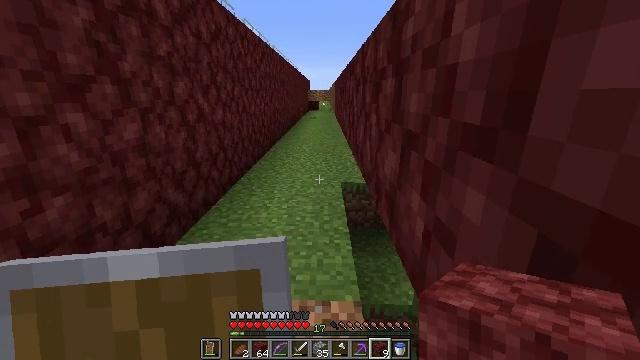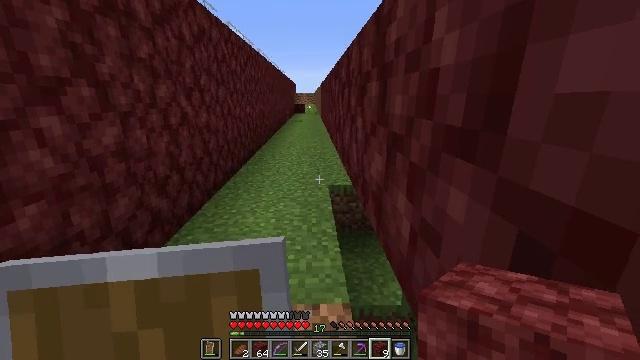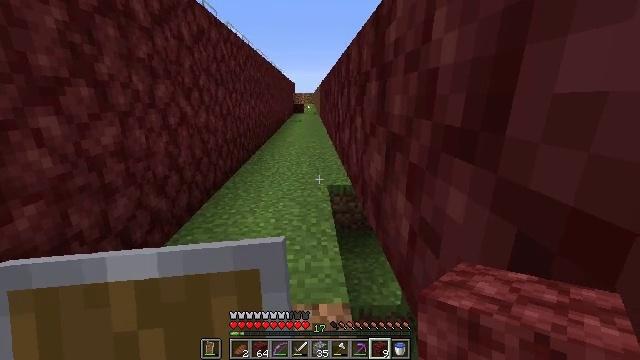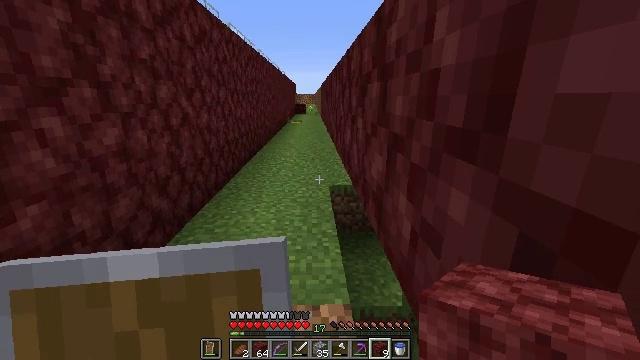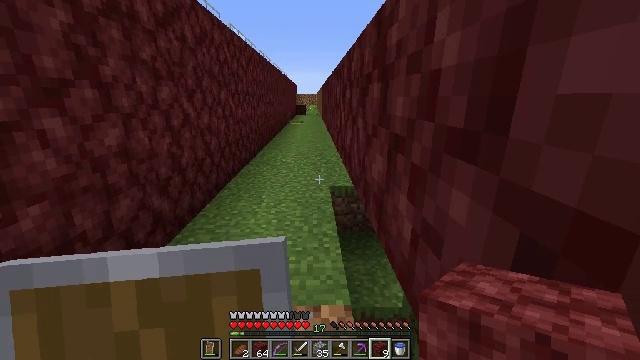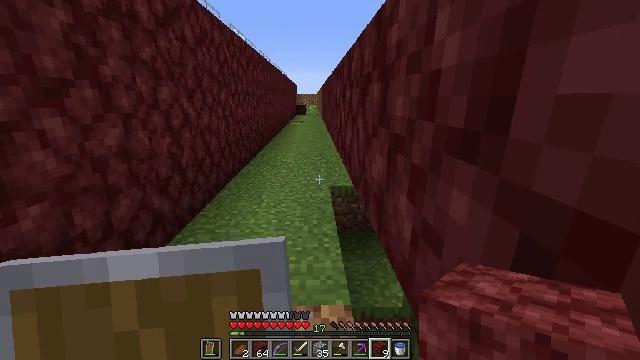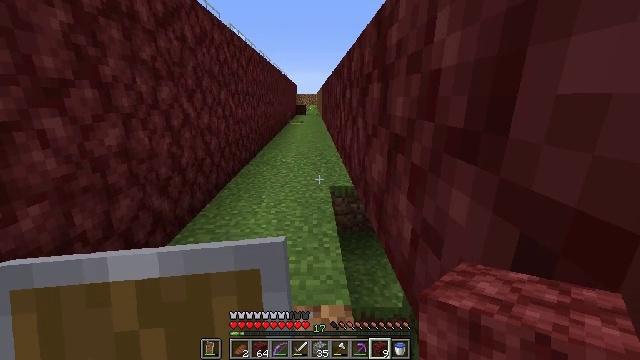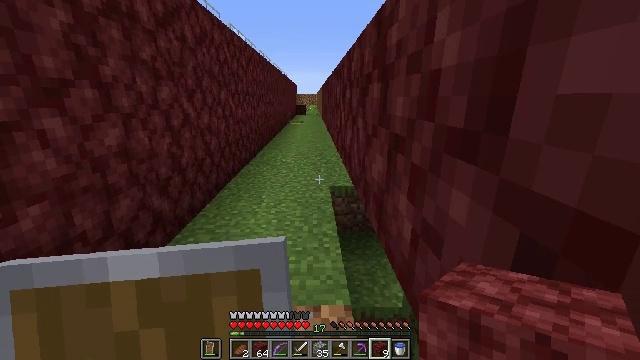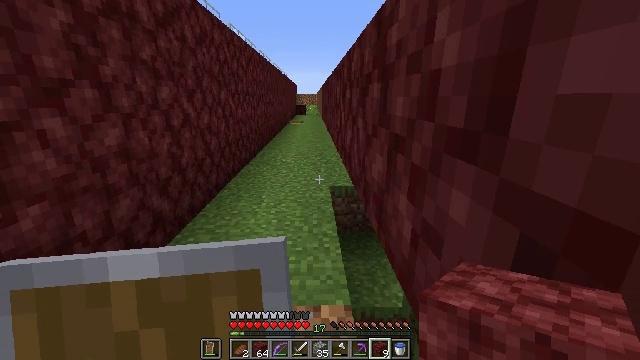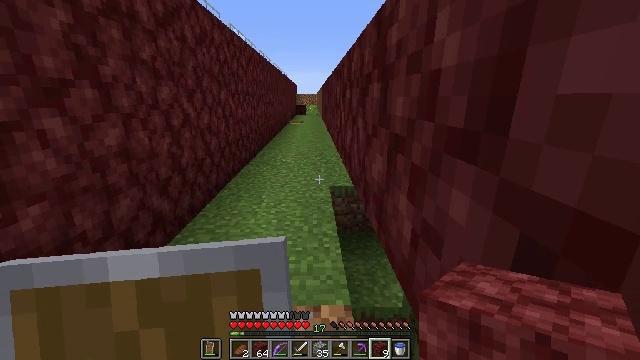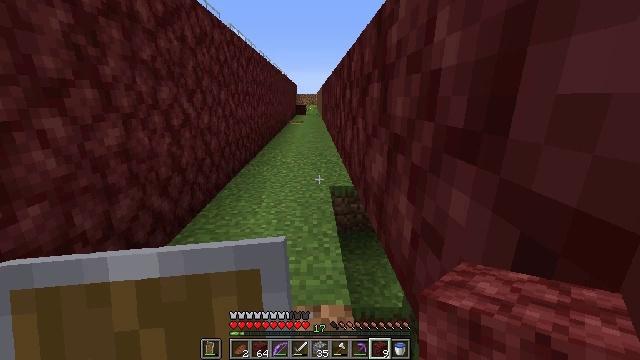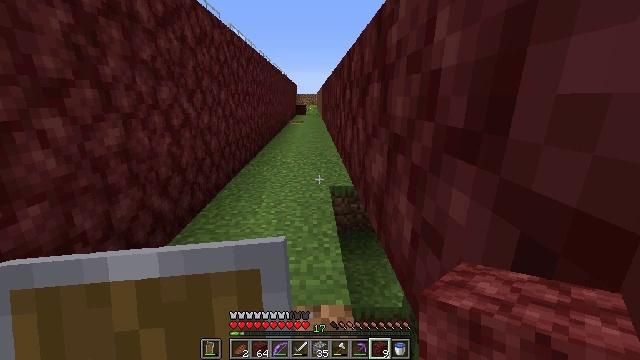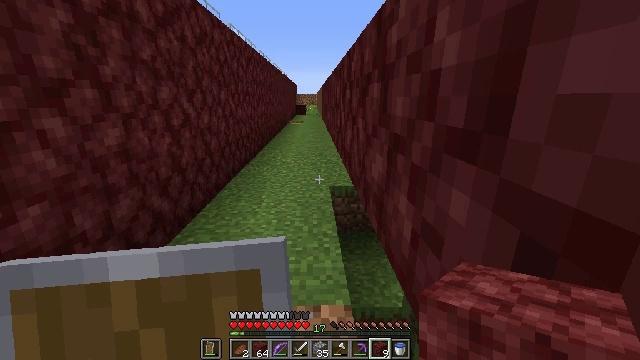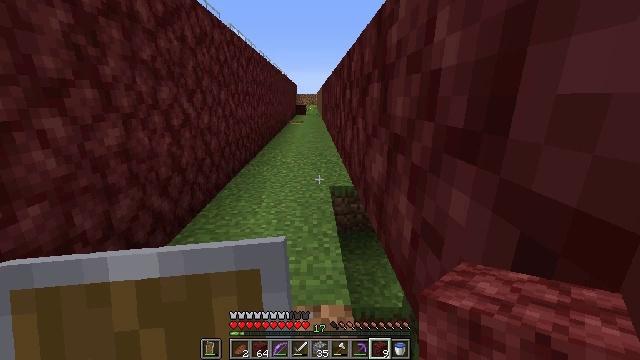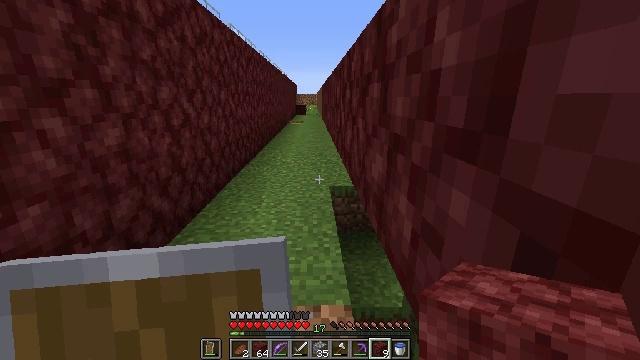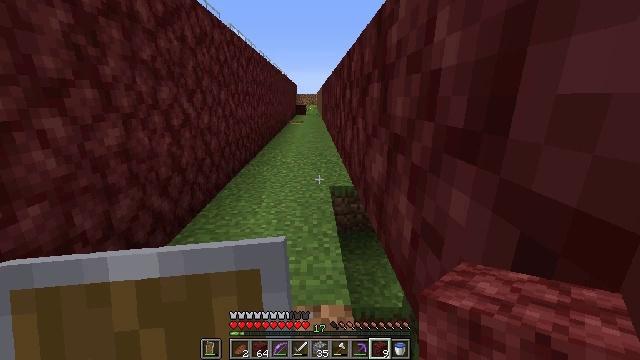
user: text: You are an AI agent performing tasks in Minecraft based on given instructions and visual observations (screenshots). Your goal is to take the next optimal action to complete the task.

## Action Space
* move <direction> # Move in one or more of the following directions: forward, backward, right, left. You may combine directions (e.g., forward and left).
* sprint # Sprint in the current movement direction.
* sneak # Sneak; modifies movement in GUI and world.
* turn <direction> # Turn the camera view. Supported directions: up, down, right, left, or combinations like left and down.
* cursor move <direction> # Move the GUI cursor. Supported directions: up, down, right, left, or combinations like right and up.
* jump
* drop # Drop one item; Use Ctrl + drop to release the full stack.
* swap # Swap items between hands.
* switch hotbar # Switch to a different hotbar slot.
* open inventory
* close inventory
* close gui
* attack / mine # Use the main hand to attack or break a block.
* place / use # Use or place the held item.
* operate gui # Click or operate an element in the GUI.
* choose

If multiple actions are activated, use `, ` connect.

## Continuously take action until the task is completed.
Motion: motion action
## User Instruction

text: Harvest potatoes.
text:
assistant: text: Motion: turn right
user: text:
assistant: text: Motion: no_op
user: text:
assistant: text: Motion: no_op
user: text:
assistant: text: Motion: no_op
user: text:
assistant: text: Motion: no_op
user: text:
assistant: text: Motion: no_op
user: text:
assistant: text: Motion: no_op
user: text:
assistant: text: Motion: no_op
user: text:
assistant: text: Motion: no_op
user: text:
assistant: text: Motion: no_op
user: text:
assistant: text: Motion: no_op
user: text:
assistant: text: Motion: no_op
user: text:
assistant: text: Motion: no_op
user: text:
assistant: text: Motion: no_op
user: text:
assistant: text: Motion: no_op
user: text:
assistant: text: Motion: no_op
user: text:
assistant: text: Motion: no_op
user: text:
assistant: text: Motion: turn right
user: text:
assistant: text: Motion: no_op
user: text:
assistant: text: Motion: no_op
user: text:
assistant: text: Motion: no_op
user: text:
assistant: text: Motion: no_op
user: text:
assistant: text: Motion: no_op
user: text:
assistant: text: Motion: no_op
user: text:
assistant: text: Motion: no_op
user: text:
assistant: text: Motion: no_op
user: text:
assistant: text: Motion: no_op
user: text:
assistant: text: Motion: no_op
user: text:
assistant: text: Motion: no_op
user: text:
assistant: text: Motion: no_op